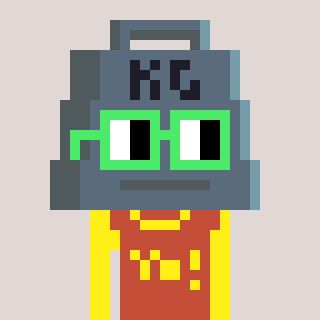
a pixel art character with square light green glasses, a weight-shaped head and a rust-colored body on a warm background